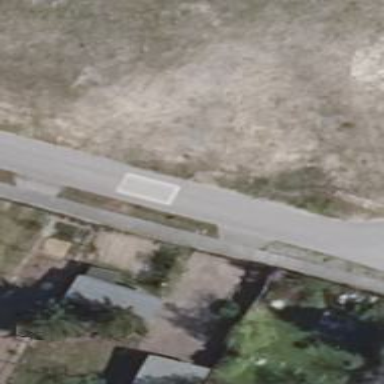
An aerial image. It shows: Bump for traffic calming.